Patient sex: M
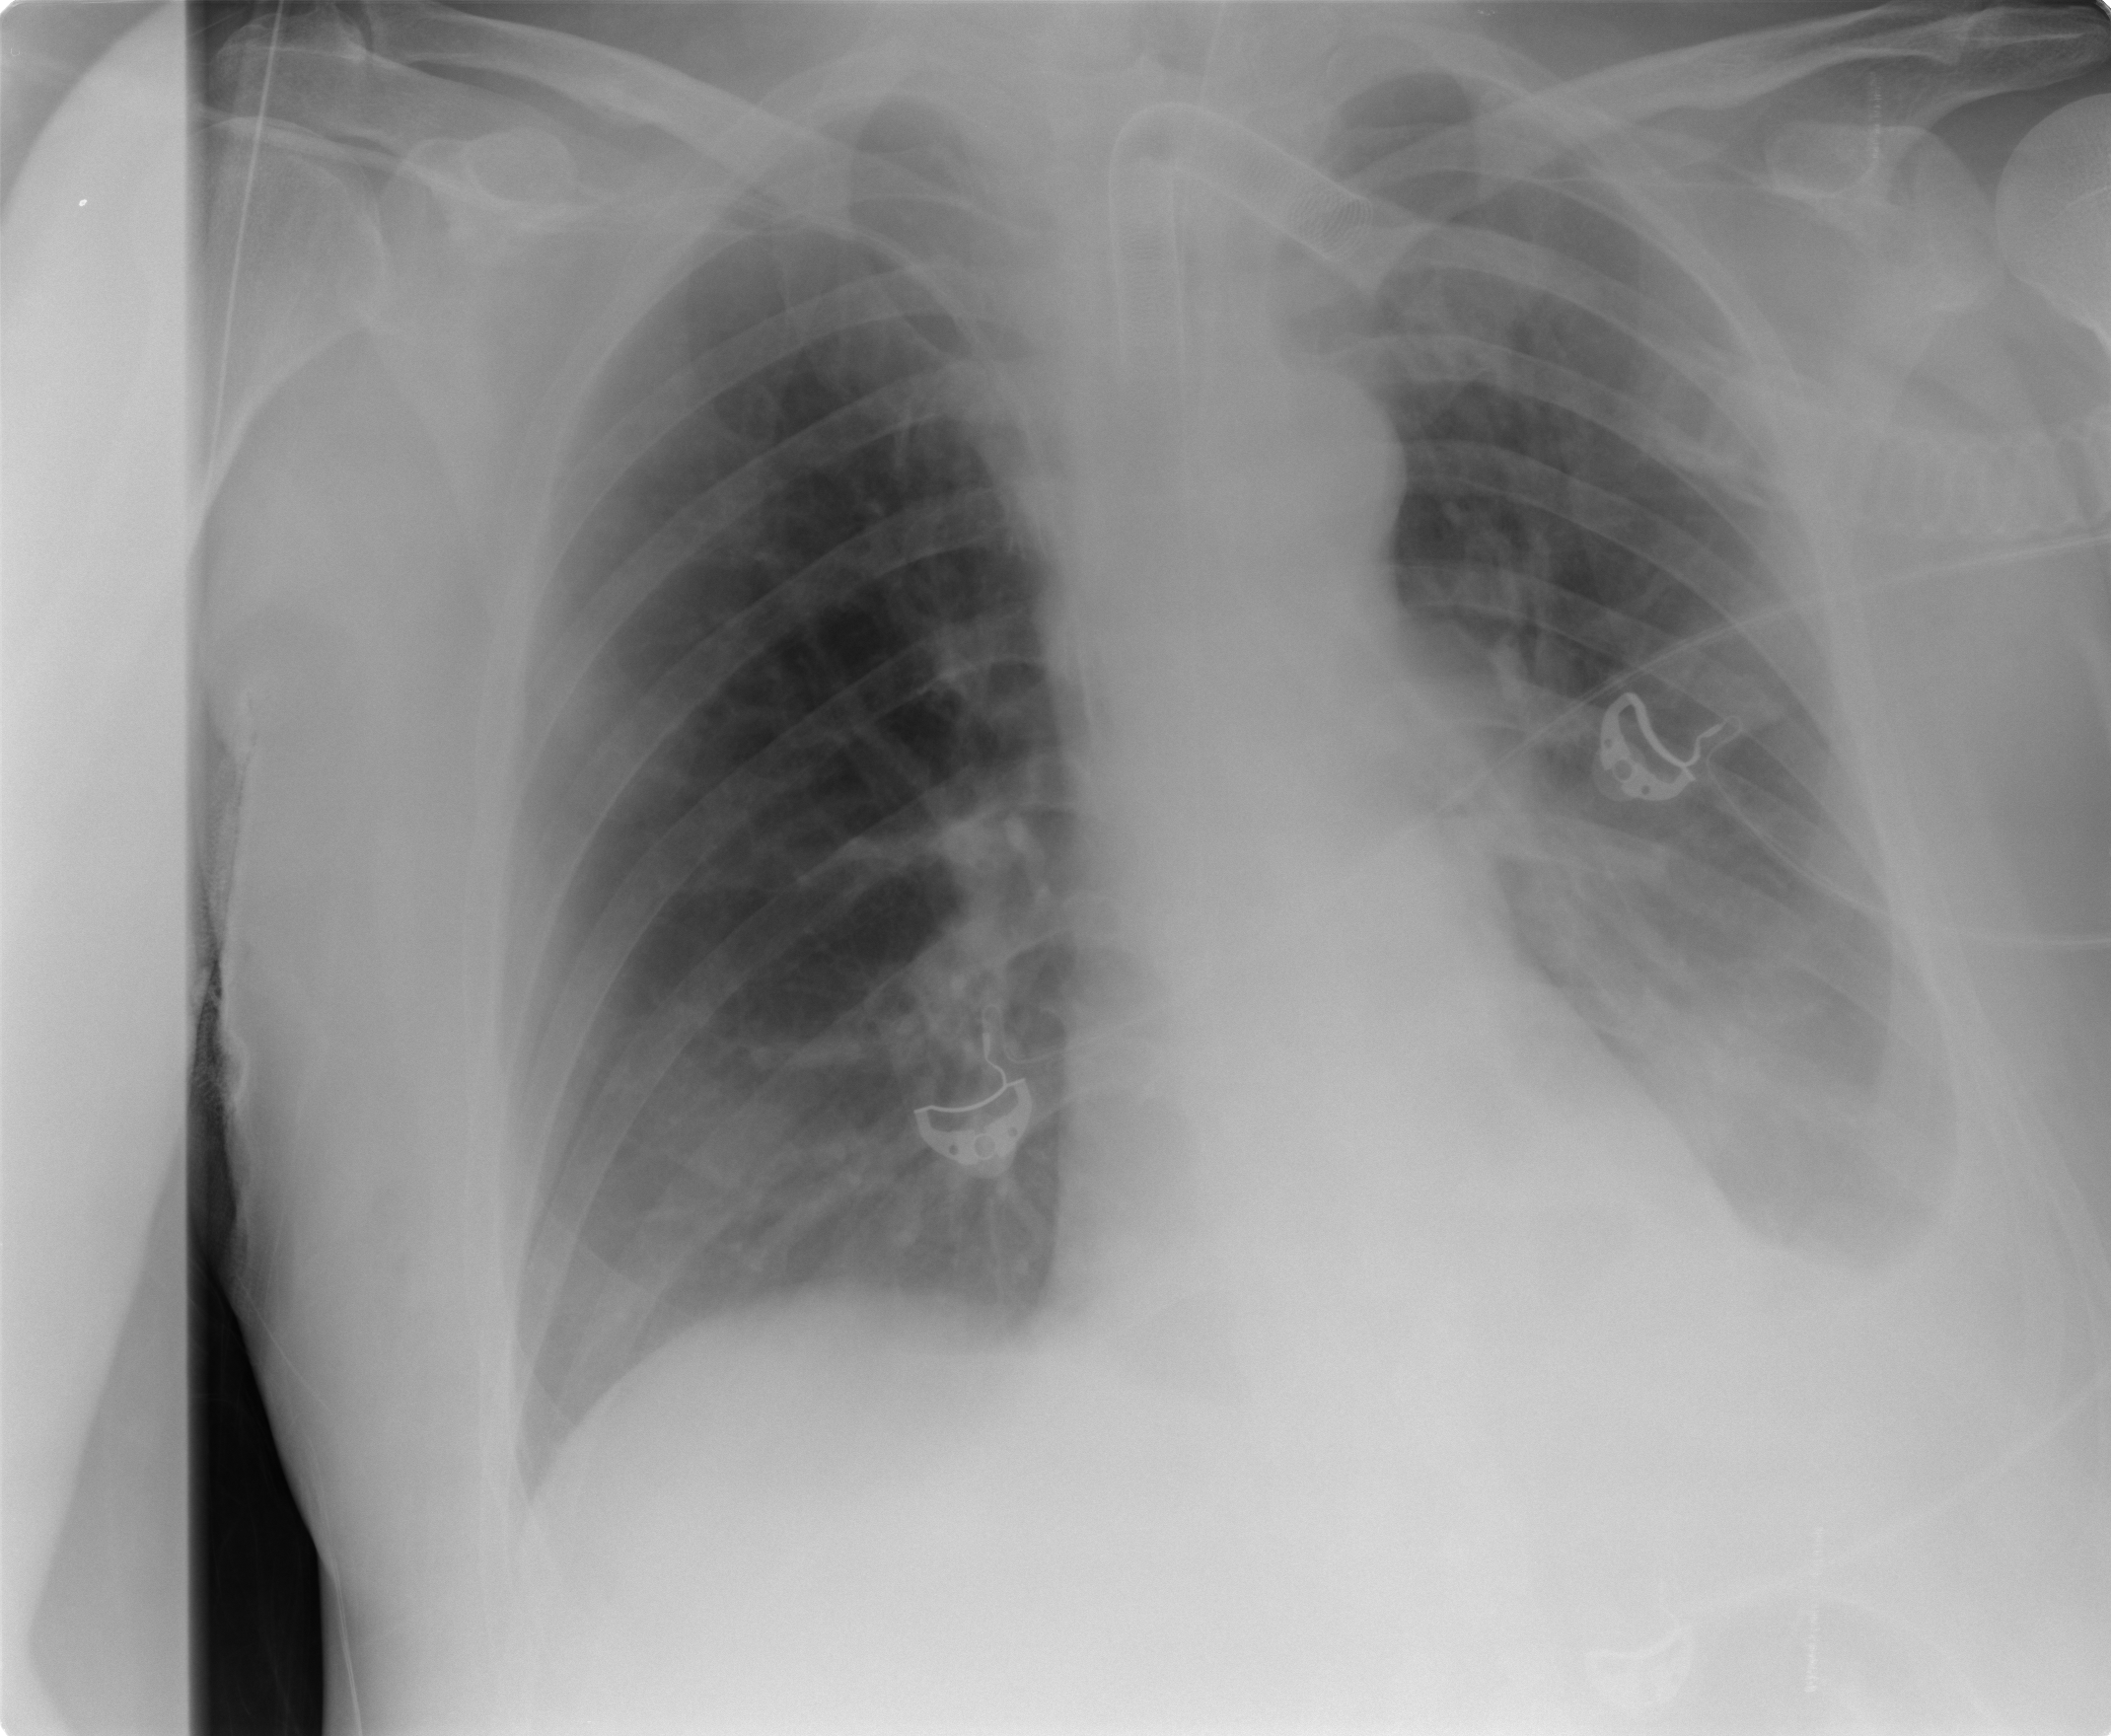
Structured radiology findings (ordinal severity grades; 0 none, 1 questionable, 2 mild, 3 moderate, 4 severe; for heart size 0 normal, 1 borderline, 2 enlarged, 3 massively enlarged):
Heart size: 0
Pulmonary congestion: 2
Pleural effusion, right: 0
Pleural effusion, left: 2
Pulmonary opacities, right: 0
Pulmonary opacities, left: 0
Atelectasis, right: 0
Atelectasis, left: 2